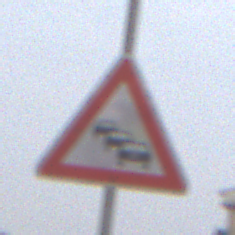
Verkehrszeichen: Stau
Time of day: Midday
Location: Outdoor (Suburban)
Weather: Overcast
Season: NotSpecified
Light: Natural